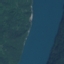
Land use / land cover class: River